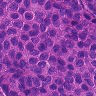
Metastatic tissue present: yes